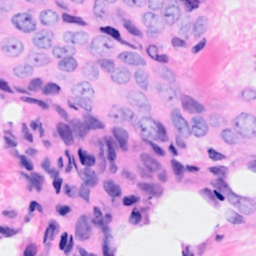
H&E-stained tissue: Breast